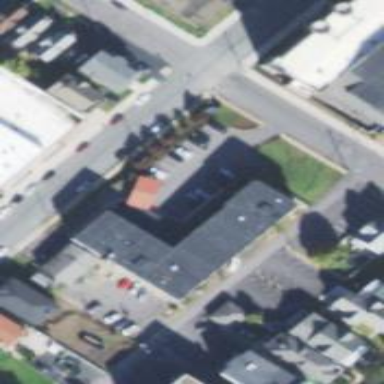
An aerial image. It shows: Nursing home building.